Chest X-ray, AP view. Patient: 54 years old, sex M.
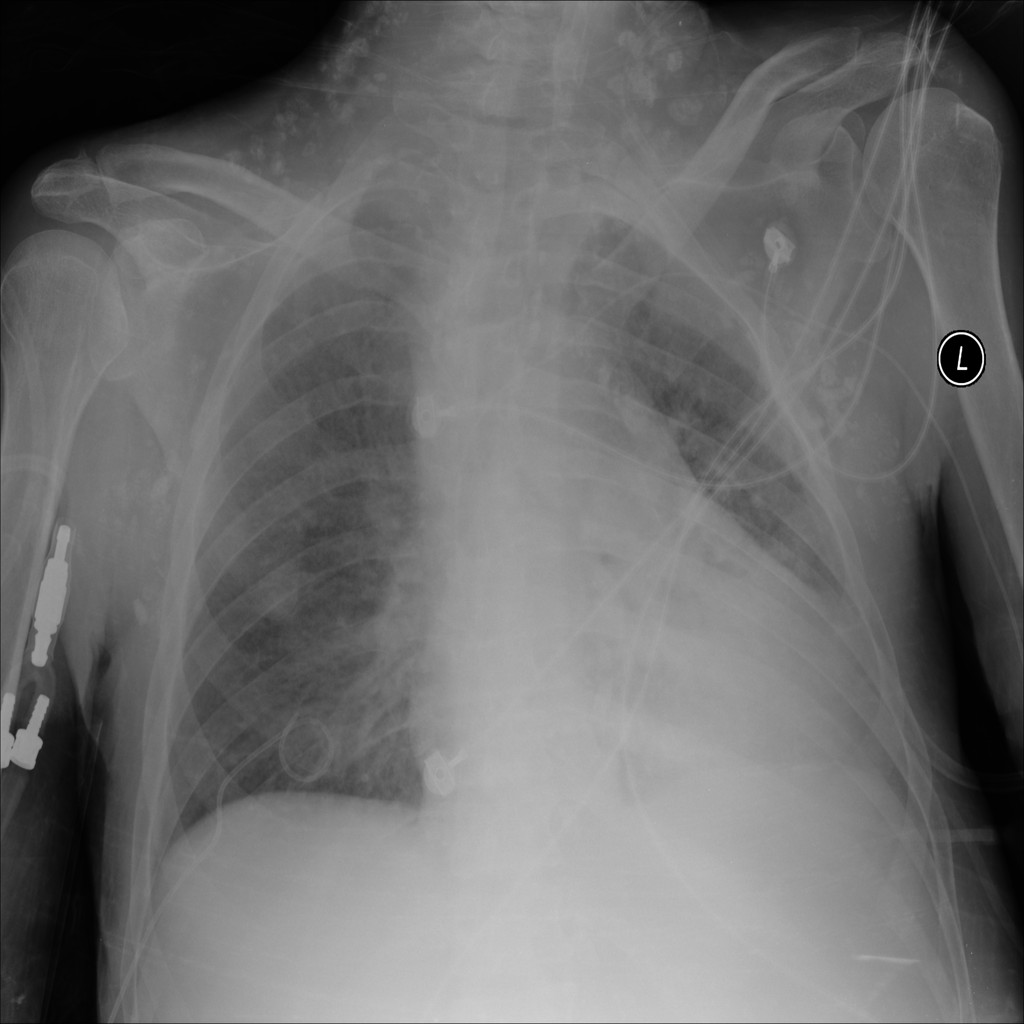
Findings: No Finding